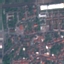
Land use / land cover class: Residential